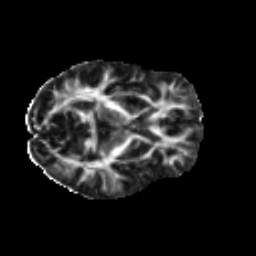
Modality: FA
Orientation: axial
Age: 34
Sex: female
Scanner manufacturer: ge
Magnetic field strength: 3 T
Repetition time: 7.8 s
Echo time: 0.0606 s